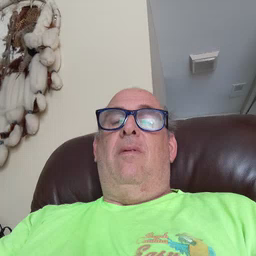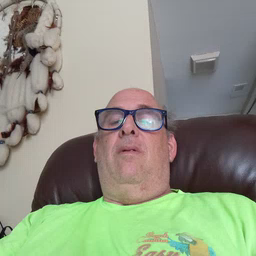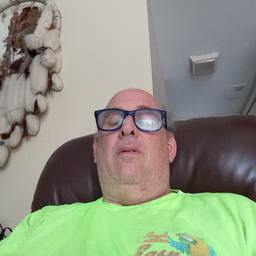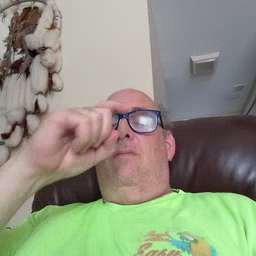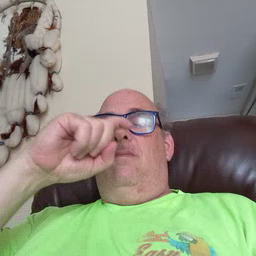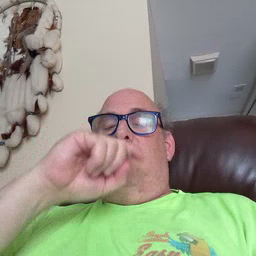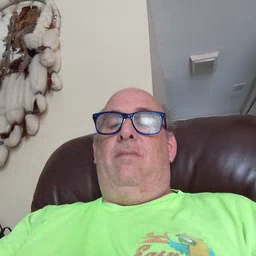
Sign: doll